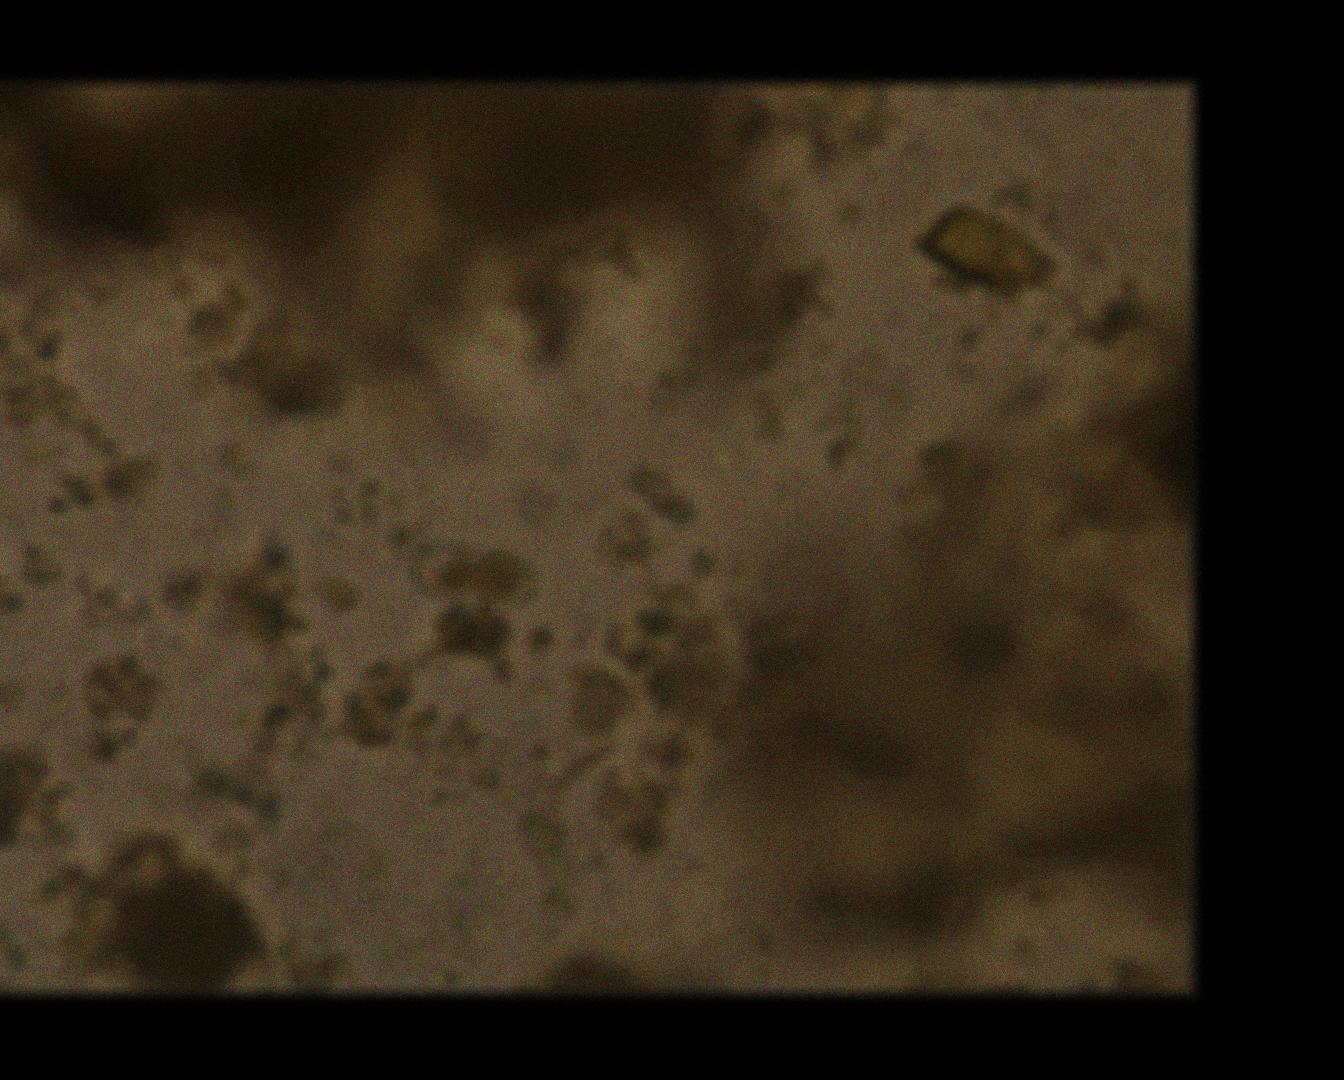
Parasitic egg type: Capillaria philippinensis